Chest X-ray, AP view. Patient: 58 years old, sex M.
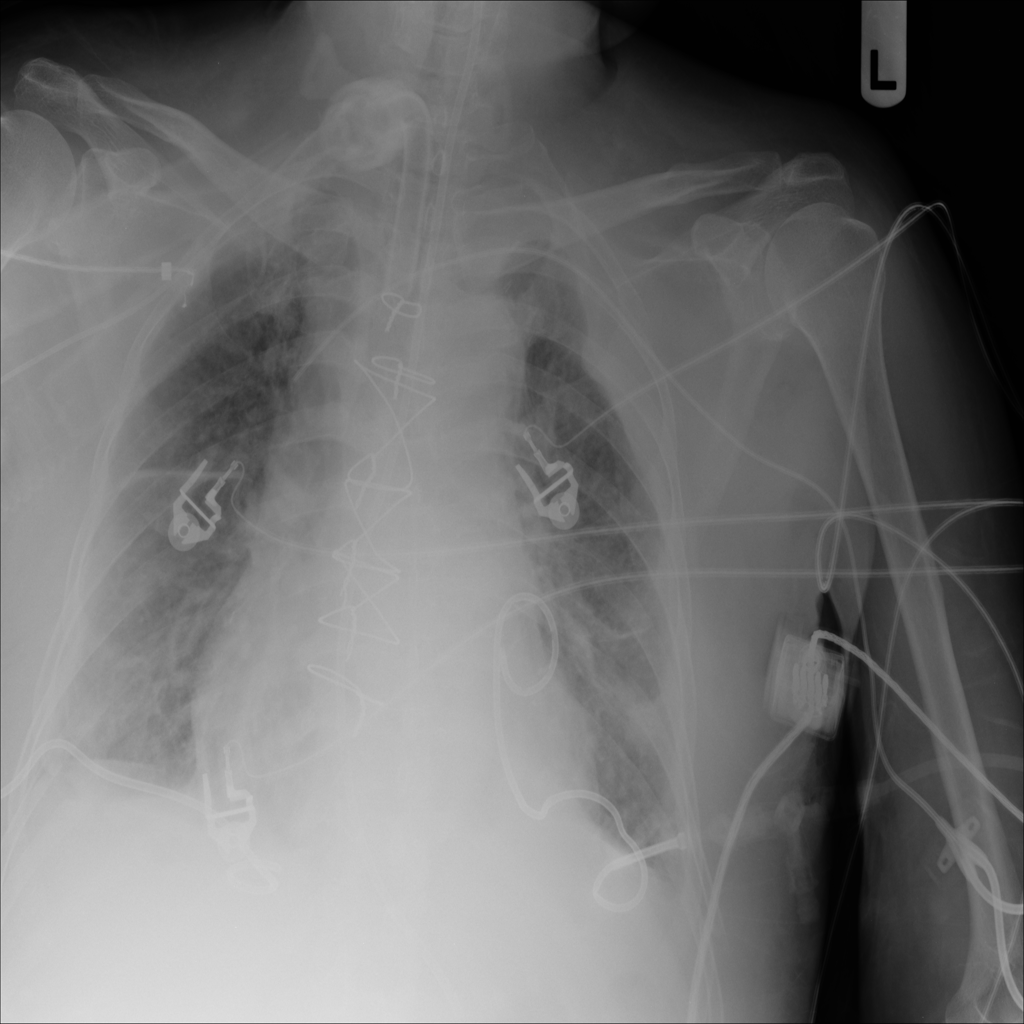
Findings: Mass